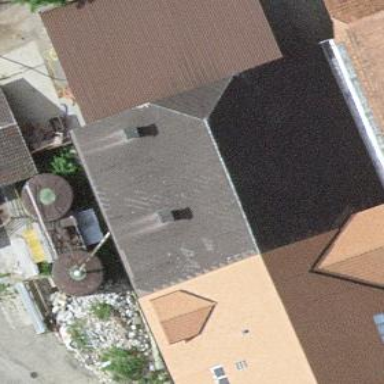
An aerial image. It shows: Farm building.